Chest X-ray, PA view. Patient: 52 years old, sex M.
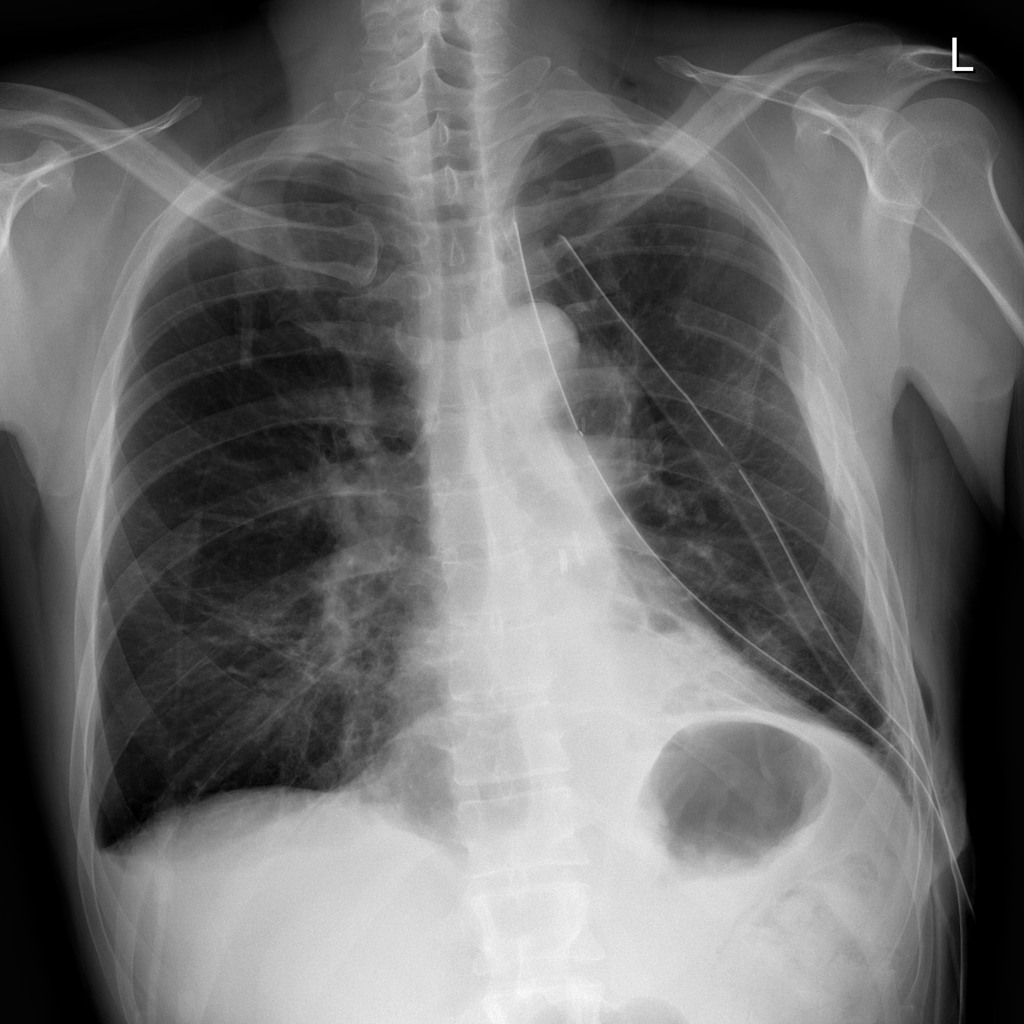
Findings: Pneumothorax